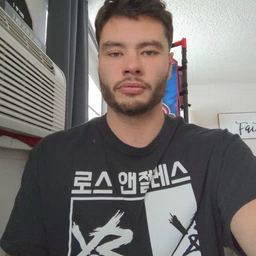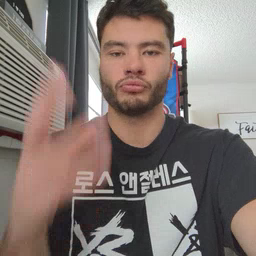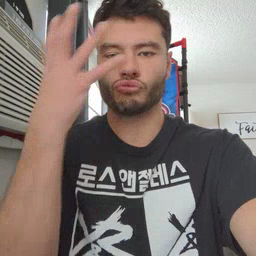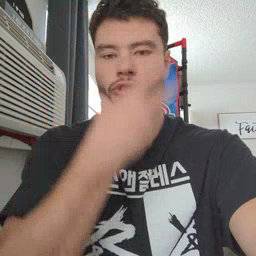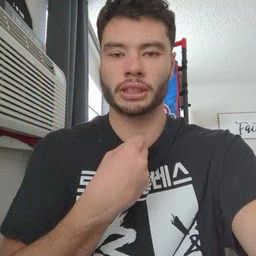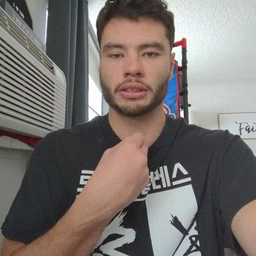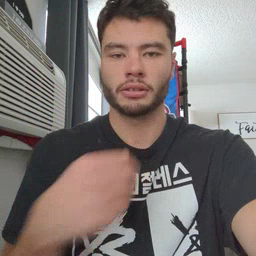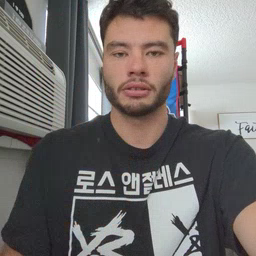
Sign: pretty